Interaction volume radius: 10 \u00c5
Interaction volume height: 50 \u00c5
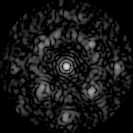
Disorder parameter: 0.4535